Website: walmart
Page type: orders-overview
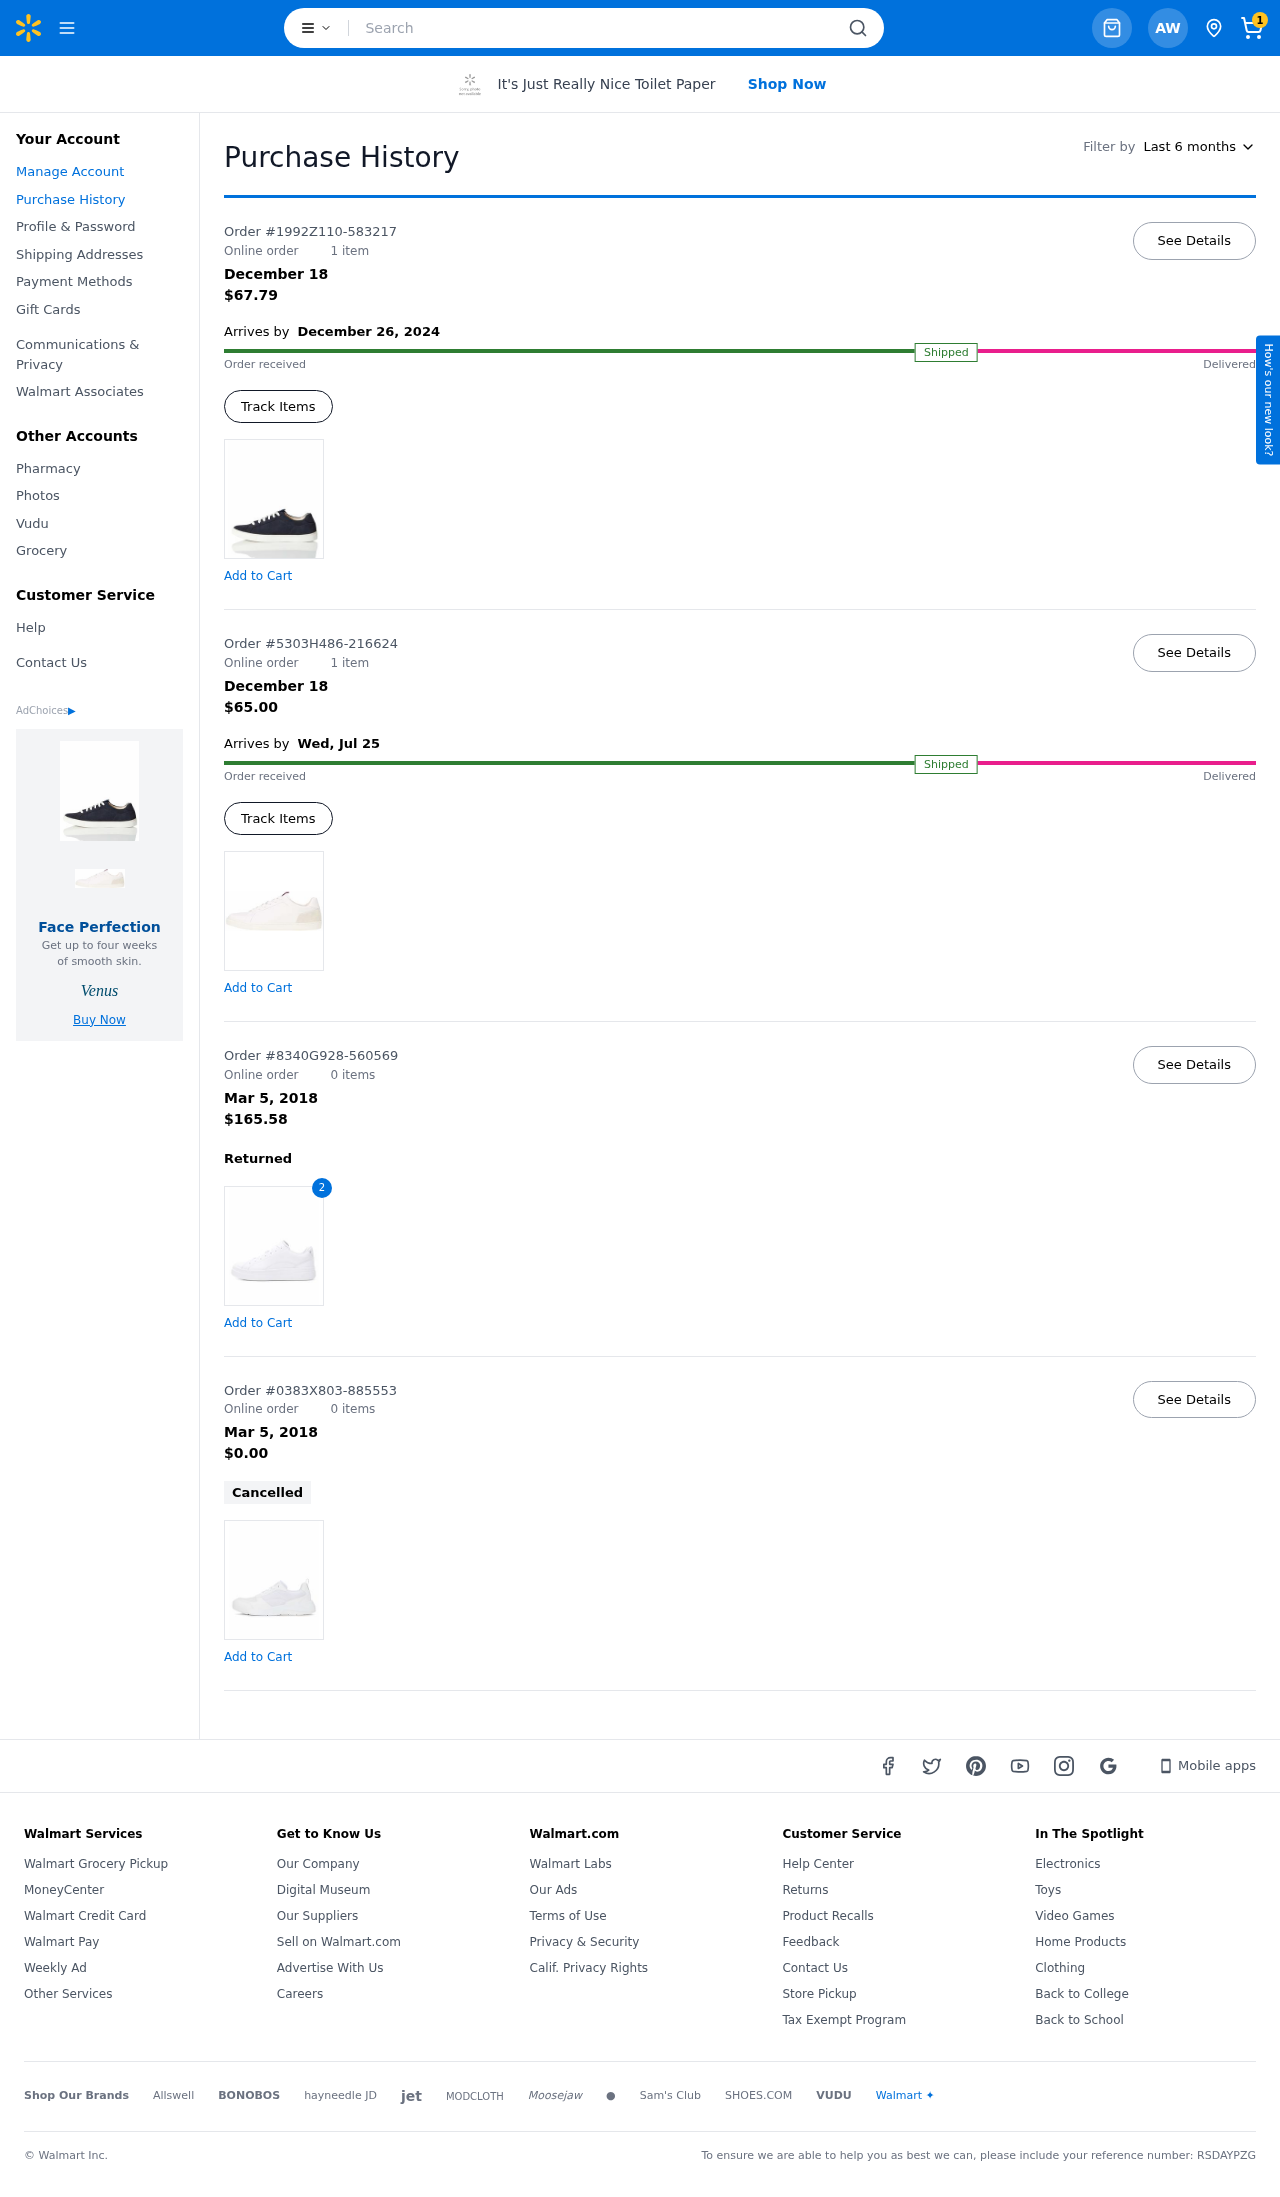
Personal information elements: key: PII_INITIALS
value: AW
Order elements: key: ORDER_NUM_ITEMS
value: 1
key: ORDER1_ID
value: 1992Z110-583217
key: ORDER1_NUM_ITEMS
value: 1 item
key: ORDER1_DATE
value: December 18
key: ORDER1_TOTAL
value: $67.79
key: ORDER1_DELIVERY_DATE
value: December 26, 2024
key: ORDER2_ID
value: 5303H486-216624
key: ORDER2_NUM_ITEMS
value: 1 item
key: ORDER2_DATE
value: December 18
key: ORDER2_TOTAL
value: $65.00
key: ORDER2_DELIVERY_DATE
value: Wed, Jul 25
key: ORDER3_ID
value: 8340G928-560569
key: ORDER3_NUM_ITEMS
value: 0 items
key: ORDER3_DATE
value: Mar 5, 2018
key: ORDER3_TOTAL
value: $165.58
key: ORDER3_ITEM_QTY
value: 2
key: ORDER4_ID
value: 0383X803-885553
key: ORDER4_NUM_ITEMS
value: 0 items
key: ORDER4_DATE
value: Mar 5, 2018
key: ORDER4_TOTAL
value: $0.00
Search elements: key: HEADER_SEARCH
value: Search